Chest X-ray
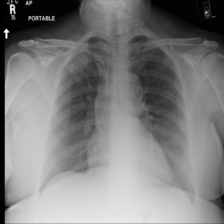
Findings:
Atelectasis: negative
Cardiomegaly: negative
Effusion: negative
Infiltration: negative
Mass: positive
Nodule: negative
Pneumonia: negative
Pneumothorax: negative
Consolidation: negative
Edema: negative
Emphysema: negative
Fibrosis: negative
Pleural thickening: negative
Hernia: negative